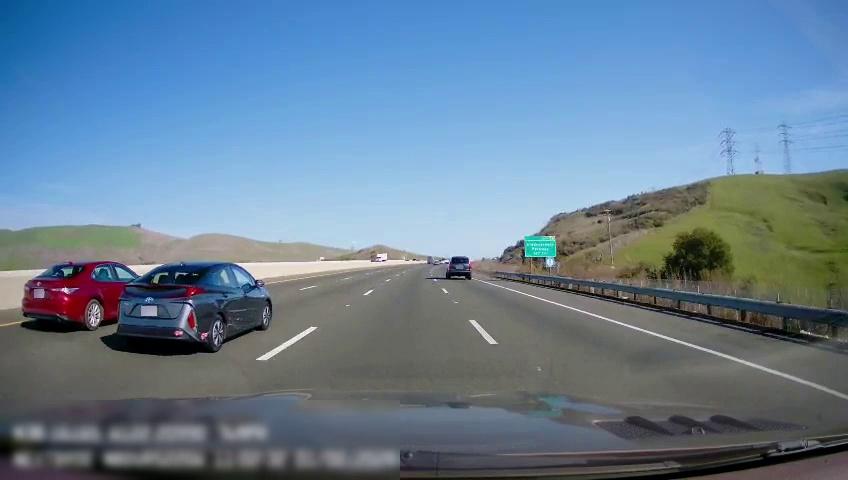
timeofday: Day
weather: Sunny
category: Drivable Space
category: Vehicles | Car
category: Vehicles | Car
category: Vehicles | SUV
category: Vehicles | Truck
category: Lanes | Alternate Lane
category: Lanes | Alternate Lane
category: Lanes | Alternate Lane
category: Lanes | Current Lane
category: Lanes | Alternate Lane
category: Traffic | Signs